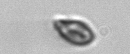
Label: Cryptophyta